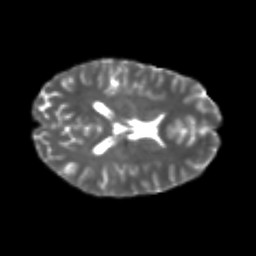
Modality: T2w
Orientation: axial
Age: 26
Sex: female
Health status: healthy
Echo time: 0.074 s